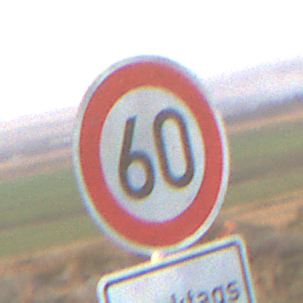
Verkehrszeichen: Geschwindigkeit60
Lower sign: ZeitangabenMitBeschraenkungAufWochentage1
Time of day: SunriseSunset
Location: Outdoor (Nature)
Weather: Clear
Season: NotSpecified
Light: Natural